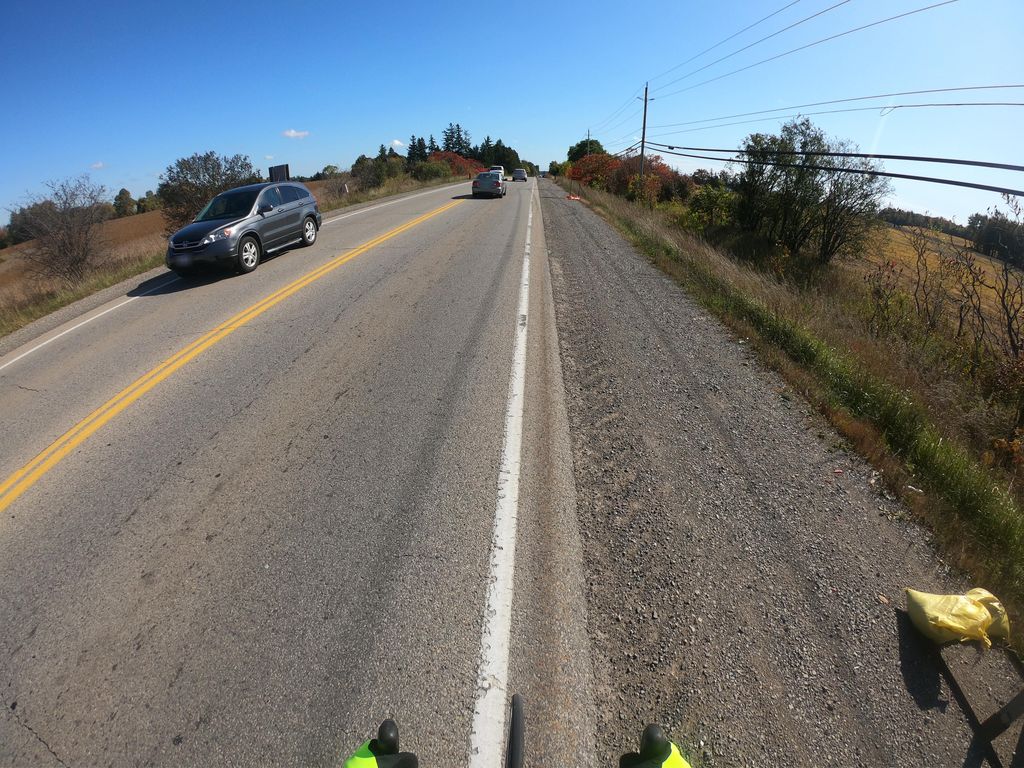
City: kitchener-waterloo